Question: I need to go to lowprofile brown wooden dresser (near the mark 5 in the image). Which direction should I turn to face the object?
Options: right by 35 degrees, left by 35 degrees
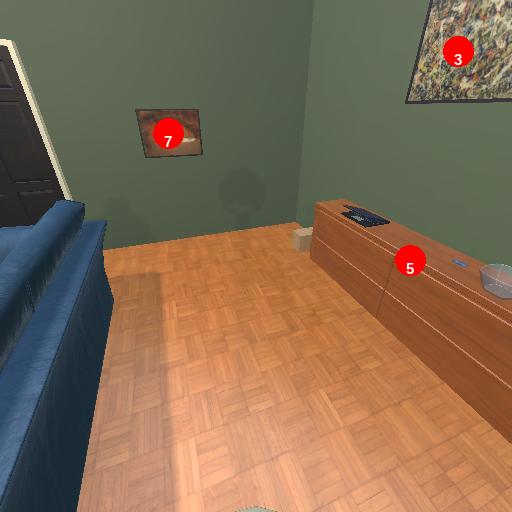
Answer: right by 35 degrees